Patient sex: F
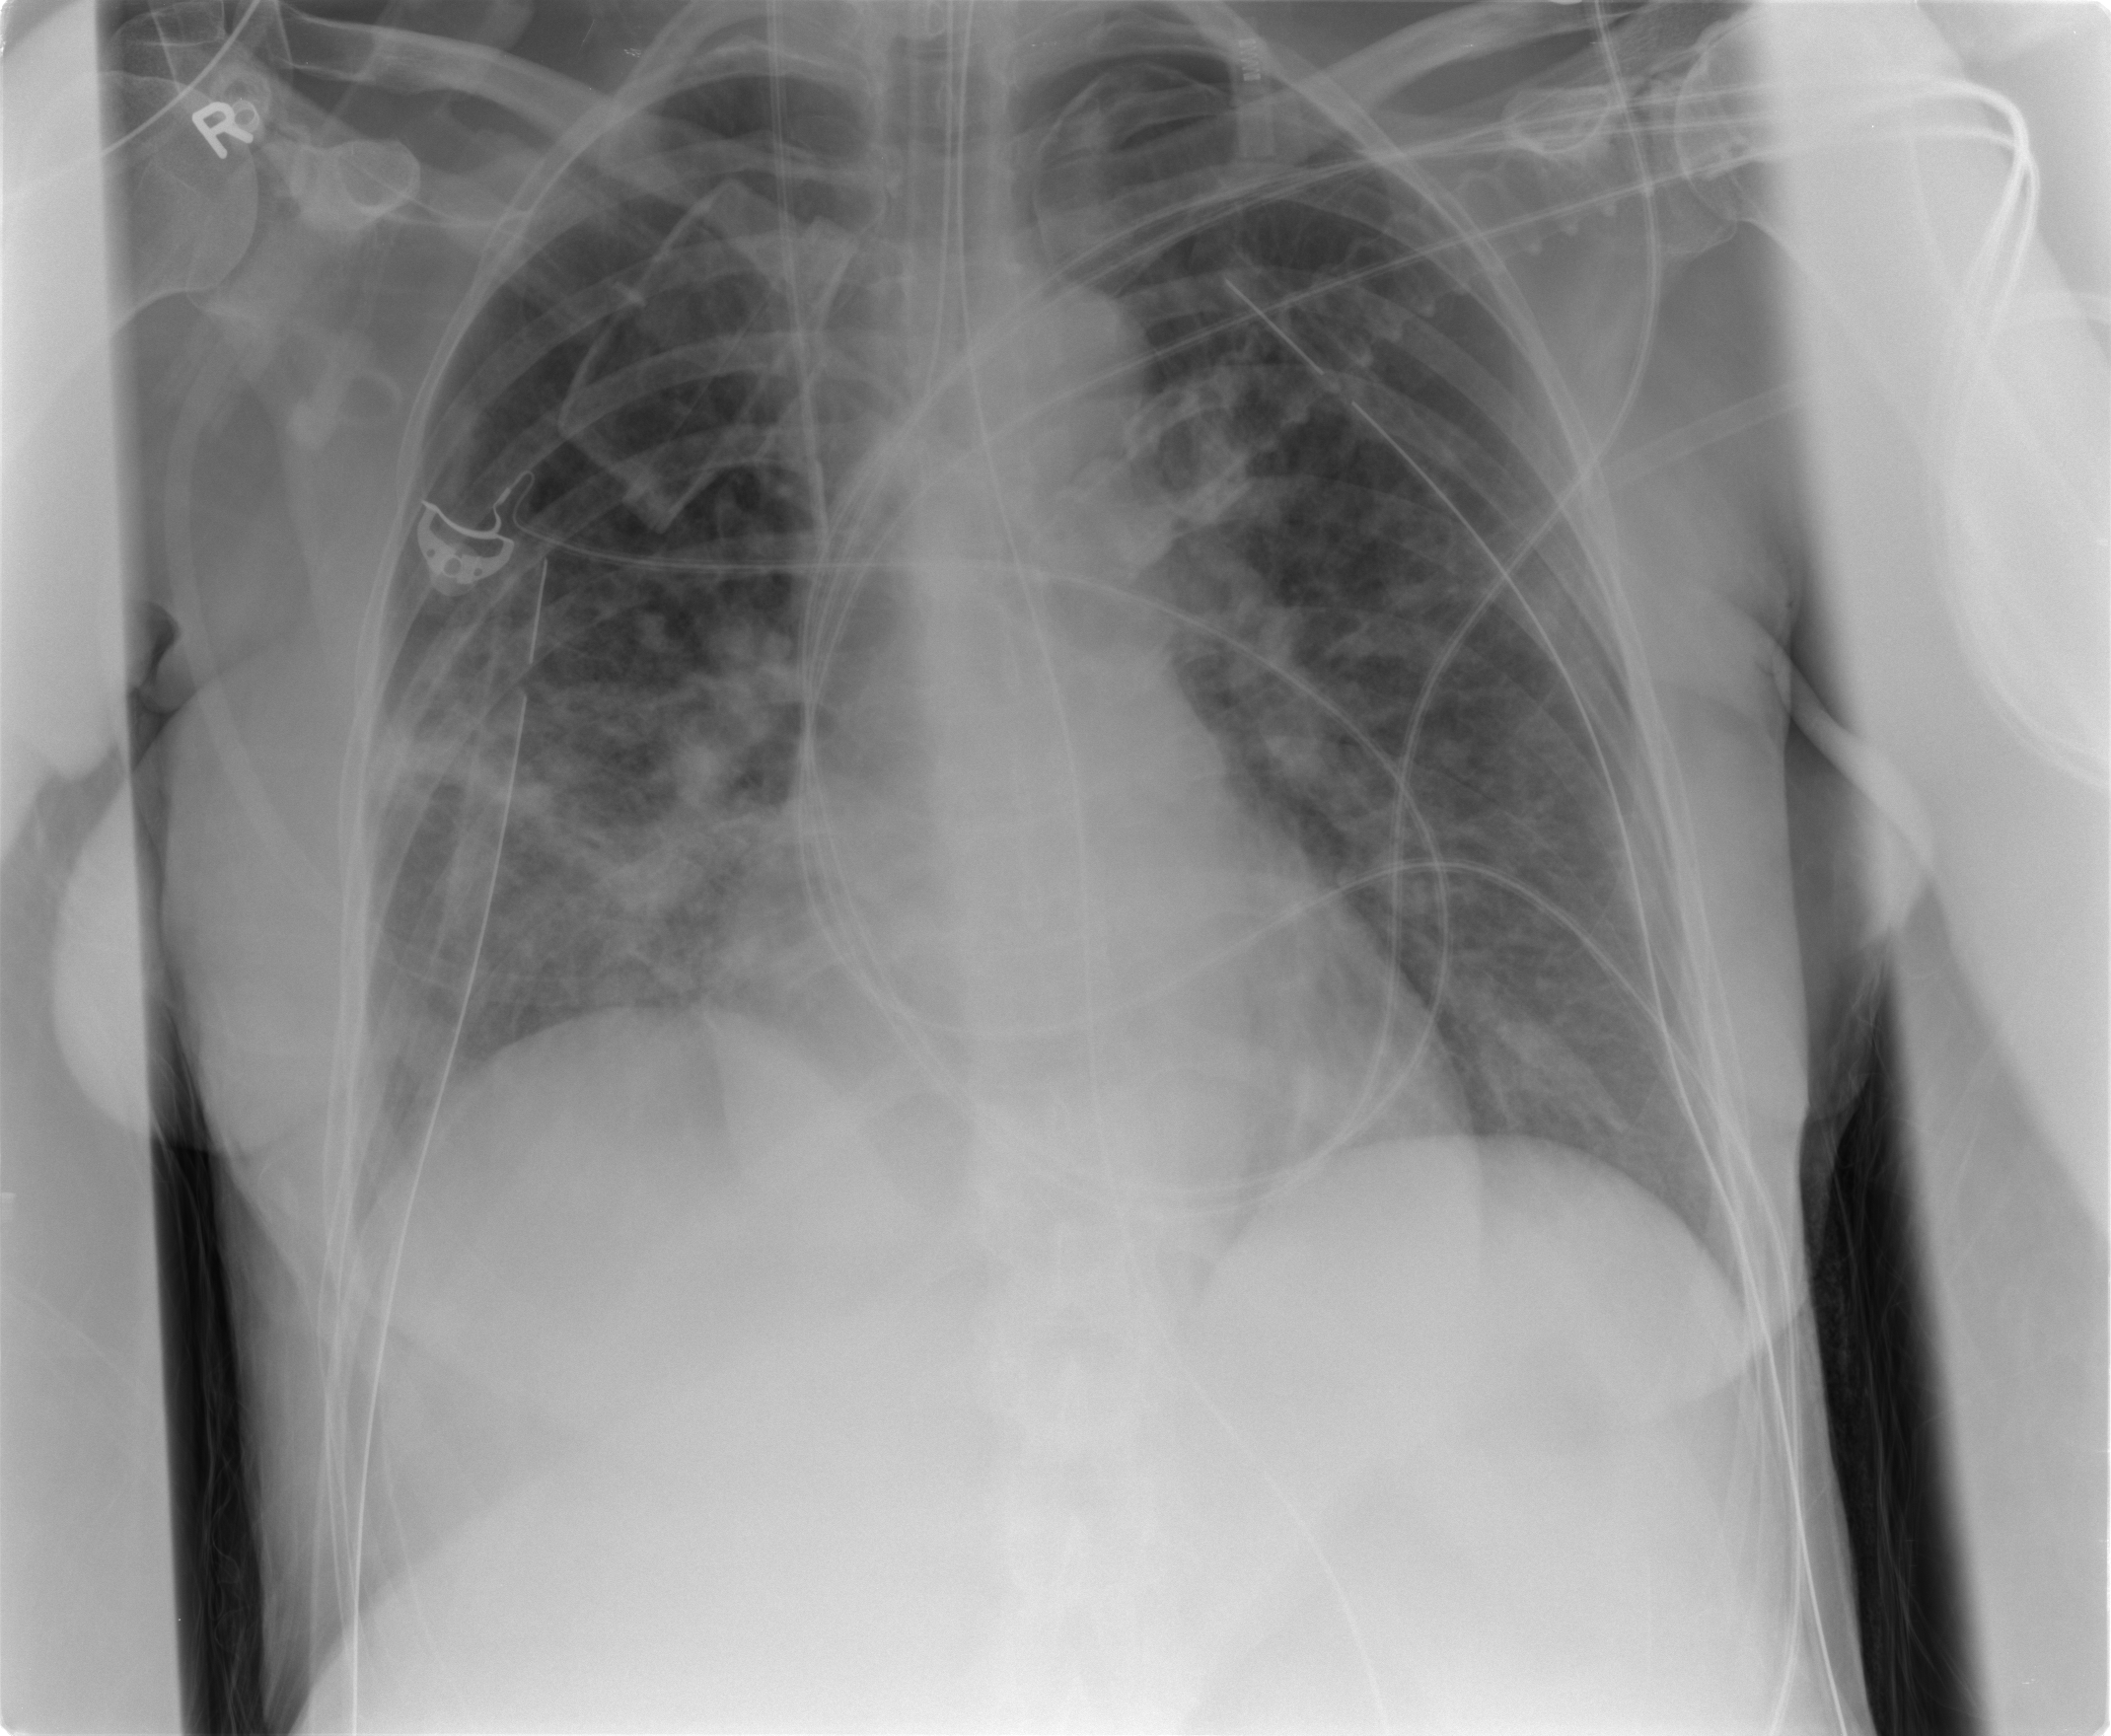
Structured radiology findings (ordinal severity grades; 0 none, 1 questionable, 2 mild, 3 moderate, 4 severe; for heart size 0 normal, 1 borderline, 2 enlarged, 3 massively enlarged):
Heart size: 1
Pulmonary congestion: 2
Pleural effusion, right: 1
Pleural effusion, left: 0
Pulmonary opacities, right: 2
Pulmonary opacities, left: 0
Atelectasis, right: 3
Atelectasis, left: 1